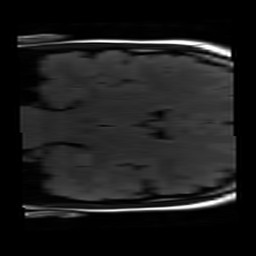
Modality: T2w
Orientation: coronal
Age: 25
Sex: female
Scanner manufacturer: siemens
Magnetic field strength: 3 T
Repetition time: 9 s
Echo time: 0.091 s